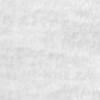
Label: no_change